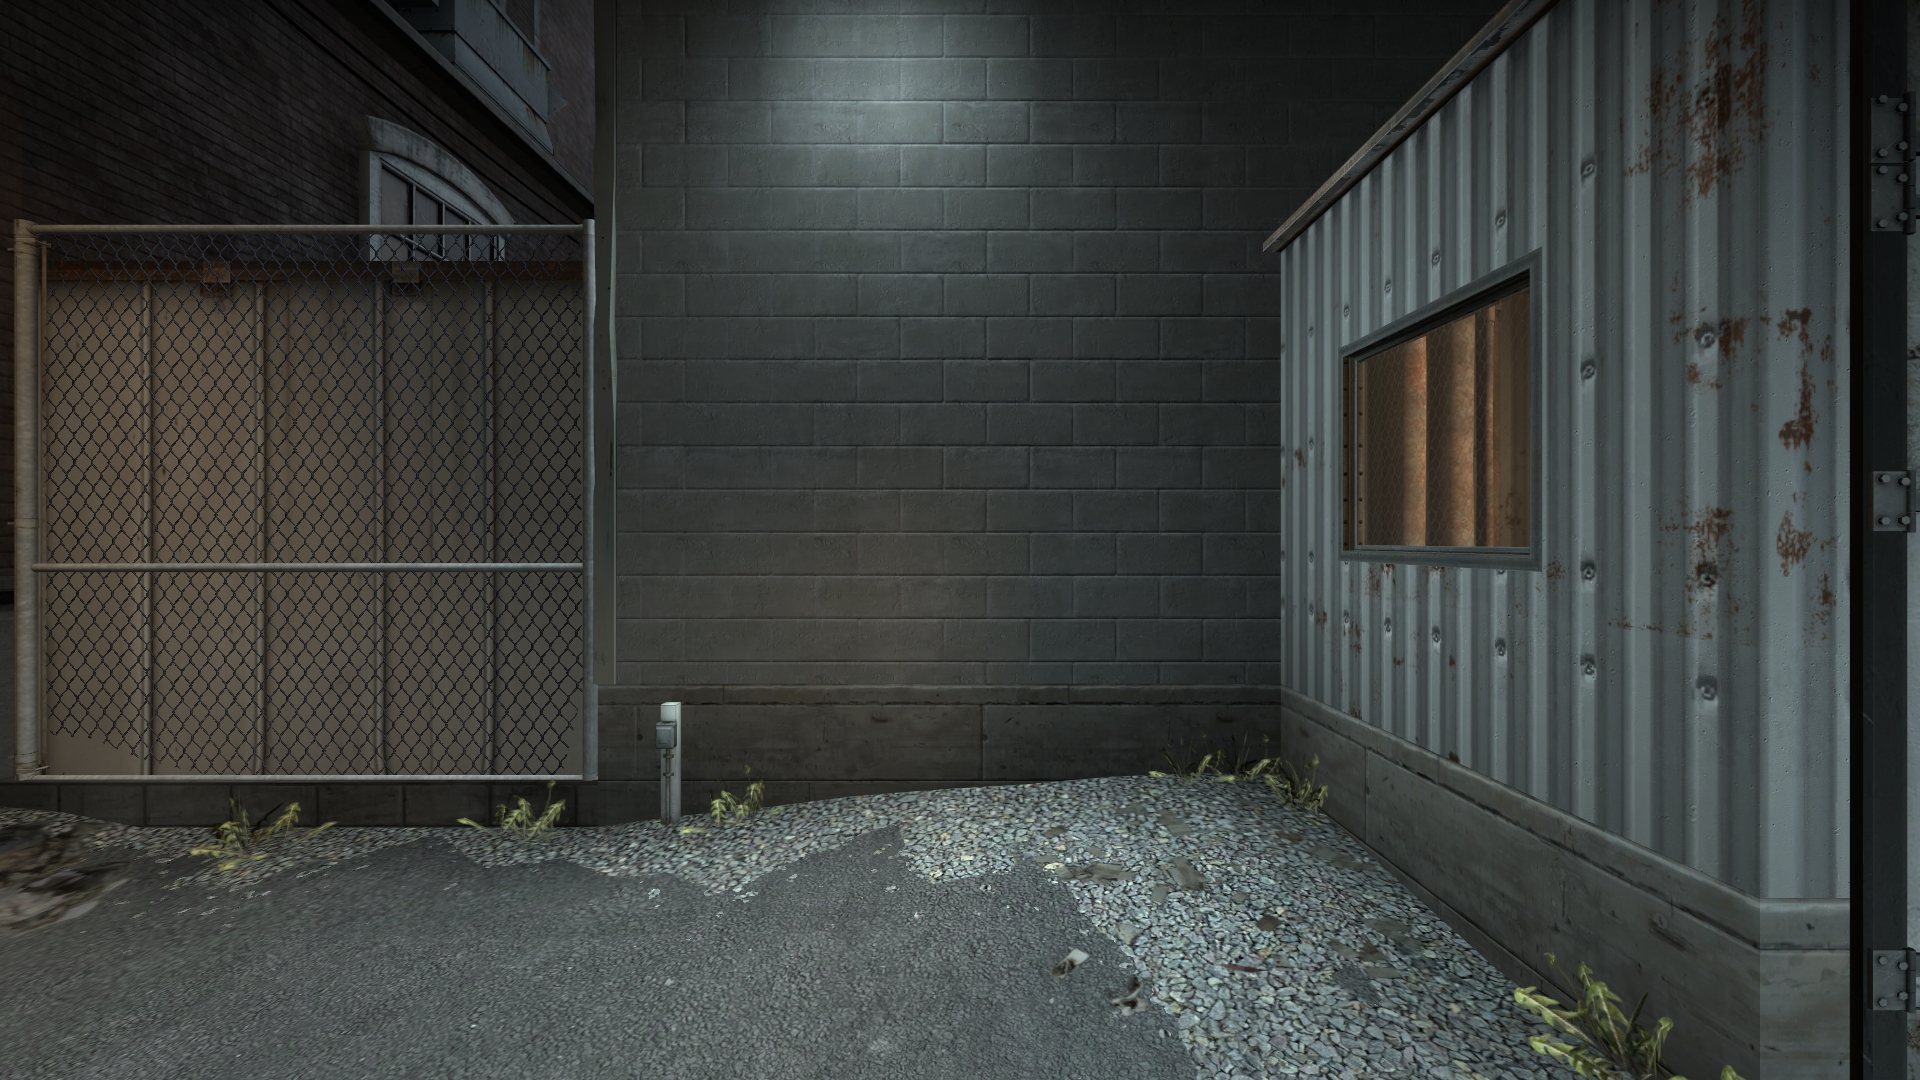
Map: de_train